Interaction volume radius: 5 \u00c5
Interaction volume height: 25 \u00c5
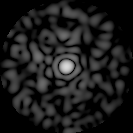
Disorder parameter: 0.7888